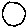
Label: circle